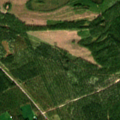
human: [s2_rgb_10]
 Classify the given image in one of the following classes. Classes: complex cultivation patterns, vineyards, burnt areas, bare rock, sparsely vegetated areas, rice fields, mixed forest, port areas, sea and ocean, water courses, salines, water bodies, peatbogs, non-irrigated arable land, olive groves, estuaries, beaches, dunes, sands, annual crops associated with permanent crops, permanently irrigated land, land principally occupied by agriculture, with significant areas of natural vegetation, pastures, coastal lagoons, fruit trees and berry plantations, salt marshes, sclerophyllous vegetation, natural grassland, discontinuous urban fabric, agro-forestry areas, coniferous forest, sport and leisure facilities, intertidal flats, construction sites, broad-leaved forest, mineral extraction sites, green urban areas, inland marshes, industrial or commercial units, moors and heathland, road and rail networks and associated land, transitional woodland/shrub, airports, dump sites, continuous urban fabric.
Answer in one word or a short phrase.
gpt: land principally occupied by agriculture, with significant areas of natural vegetation, coniferous forest, mixed forest, transitional woodland/shrub